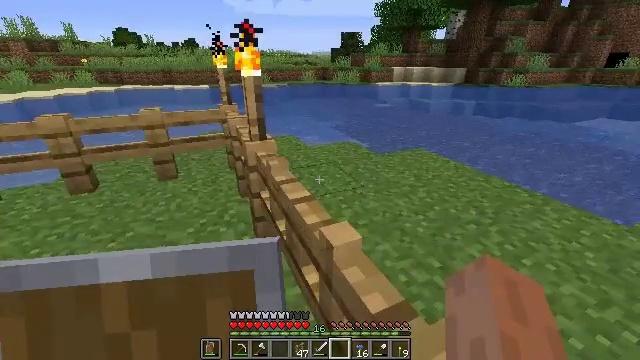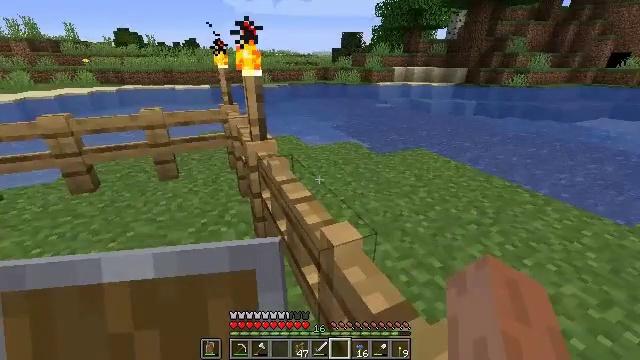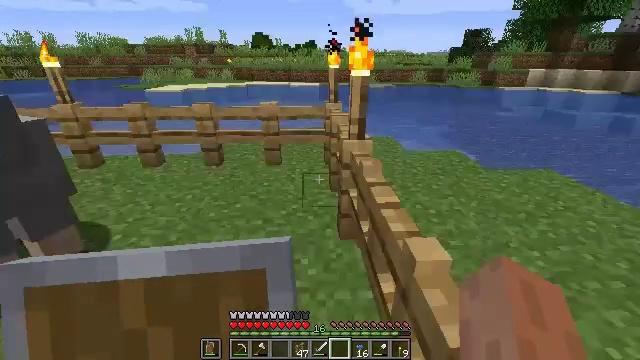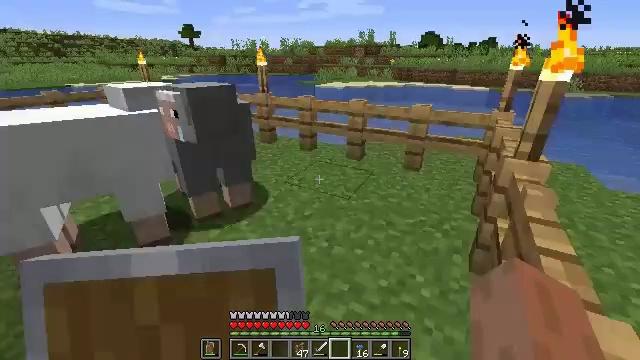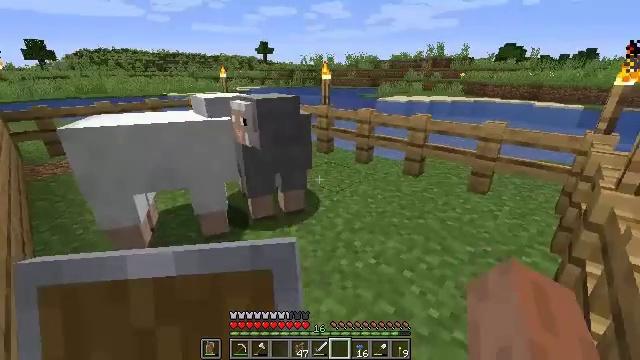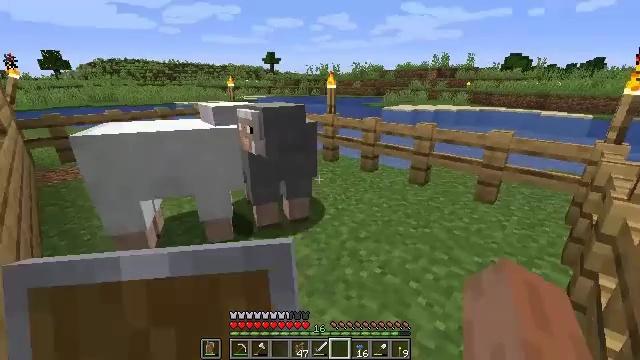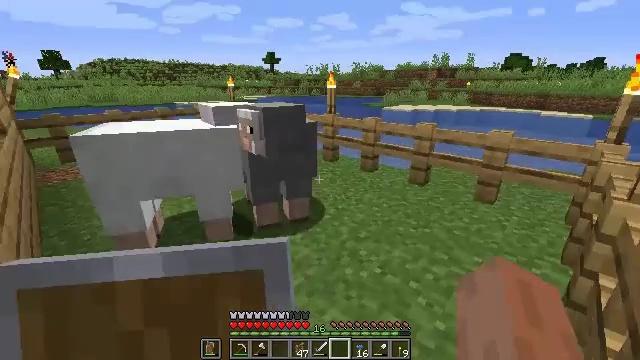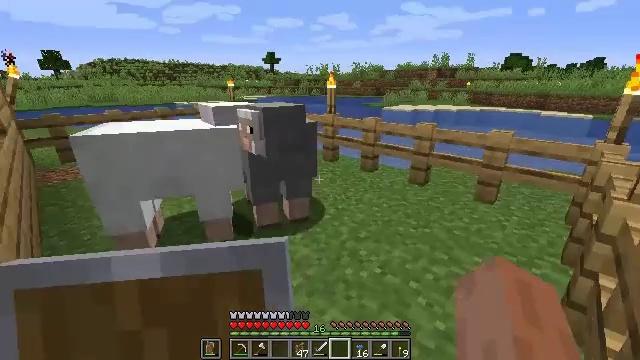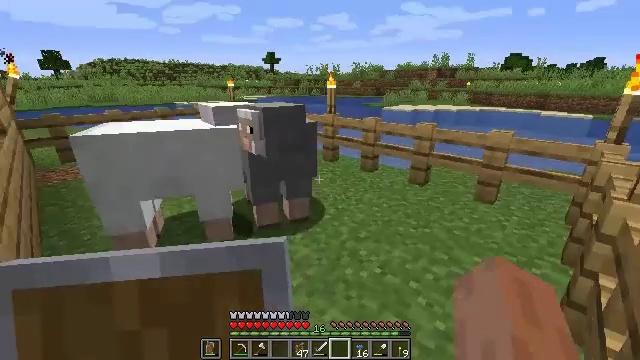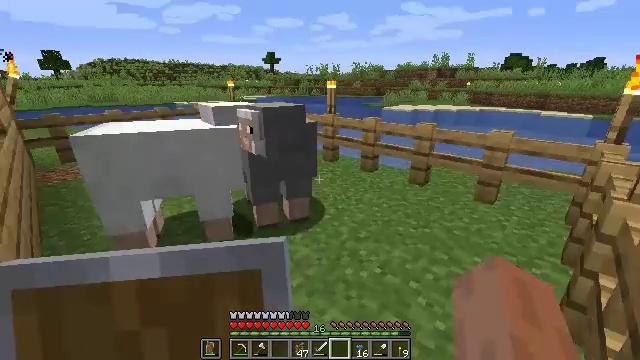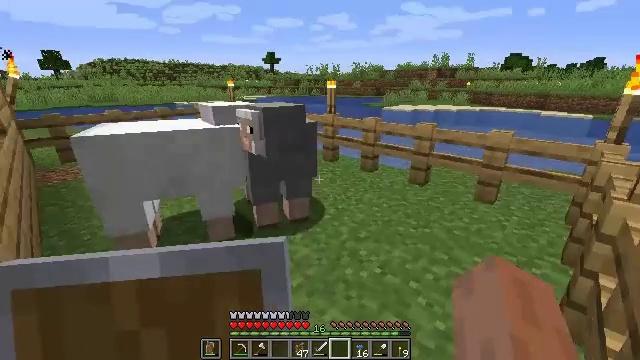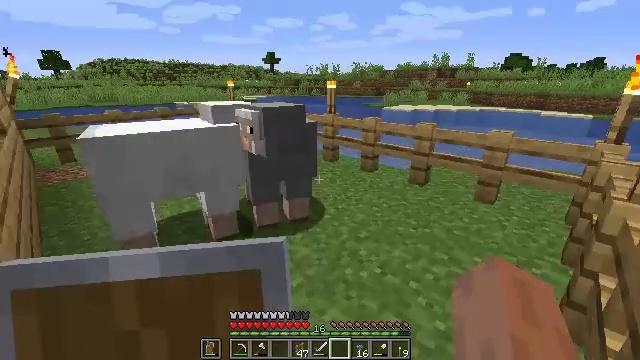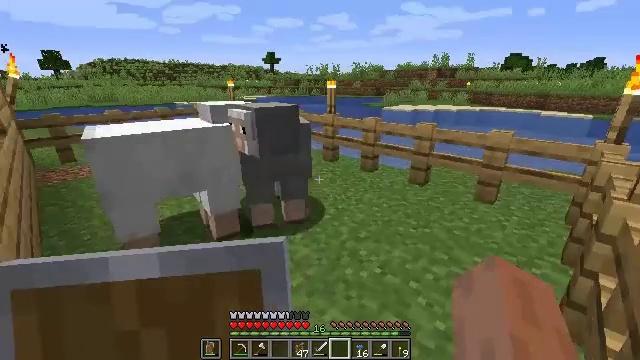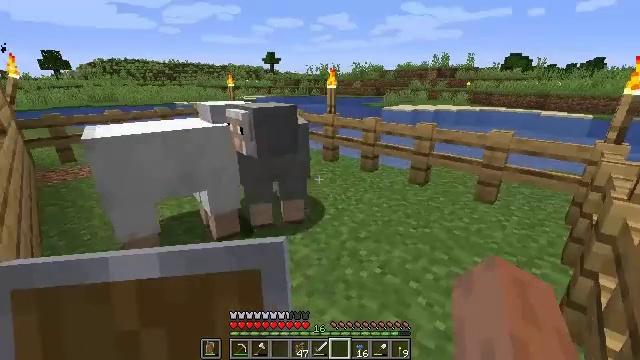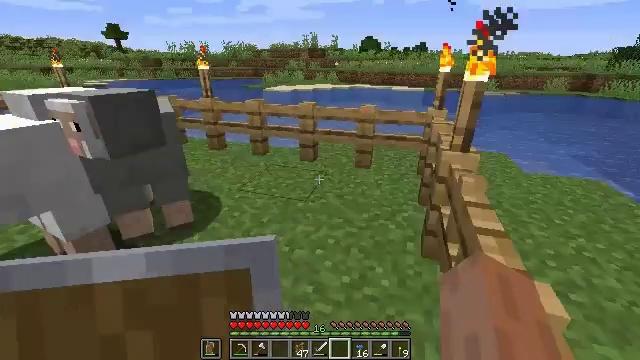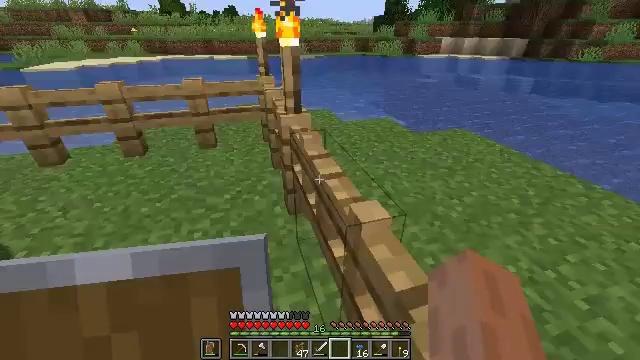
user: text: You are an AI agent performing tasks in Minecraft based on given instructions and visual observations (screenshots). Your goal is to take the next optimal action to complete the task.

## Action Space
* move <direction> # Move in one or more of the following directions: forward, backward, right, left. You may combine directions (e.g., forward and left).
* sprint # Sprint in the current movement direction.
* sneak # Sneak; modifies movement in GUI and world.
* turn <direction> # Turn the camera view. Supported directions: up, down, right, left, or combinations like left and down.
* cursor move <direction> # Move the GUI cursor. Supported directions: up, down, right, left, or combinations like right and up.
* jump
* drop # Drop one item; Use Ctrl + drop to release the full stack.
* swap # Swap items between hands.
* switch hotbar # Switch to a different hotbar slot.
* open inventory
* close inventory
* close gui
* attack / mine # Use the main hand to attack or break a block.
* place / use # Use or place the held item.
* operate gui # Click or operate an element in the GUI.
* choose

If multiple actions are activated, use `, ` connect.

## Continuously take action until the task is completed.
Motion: motion action
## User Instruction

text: Make an iron hoe by using iron ingots and sticks.
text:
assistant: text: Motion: no_op
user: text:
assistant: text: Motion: turn left
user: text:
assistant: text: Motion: turn left
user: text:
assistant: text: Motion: turn left and up
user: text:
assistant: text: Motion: turn left and up
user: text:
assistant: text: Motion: no_op
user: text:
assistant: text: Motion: no_op
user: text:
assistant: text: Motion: no_op
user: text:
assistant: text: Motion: no_op
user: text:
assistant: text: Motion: no_op
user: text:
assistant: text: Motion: no_op
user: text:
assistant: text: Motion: no_op
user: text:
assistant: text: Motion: no_op
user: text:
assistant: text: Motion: turn right and down
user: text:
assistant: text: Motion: turn right and down
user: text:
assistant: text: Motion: turn right and down
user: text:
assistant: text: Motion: turn right and down
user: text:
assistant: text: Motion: no_op
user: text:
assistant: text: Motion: no_op
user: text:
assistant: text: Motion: no_op
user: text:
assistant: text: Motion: turn right
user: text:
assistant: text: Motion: no_op
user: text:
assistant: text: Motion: turn down
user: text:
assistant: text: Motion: no_op
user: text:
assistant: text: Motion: use / place
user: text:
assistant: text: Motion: move left, turn right and down, use / place
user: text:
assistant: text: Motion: move left, turn right and down
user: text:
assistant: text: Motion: move forward and move left, turn right and down
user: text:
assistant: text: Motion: move forward and move left, turn right
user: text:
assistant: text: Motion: turn left and down